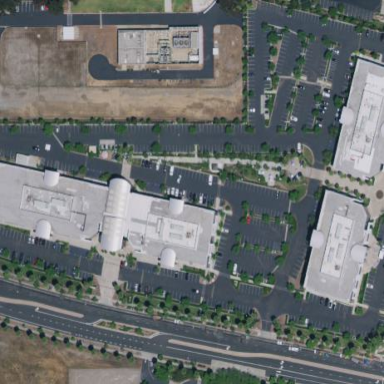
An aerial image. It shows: Commercial building.